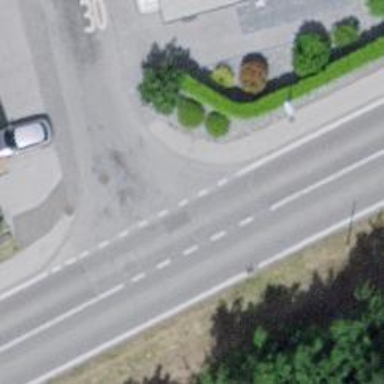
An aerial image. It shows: Alley with asphalt surface designated as service road.